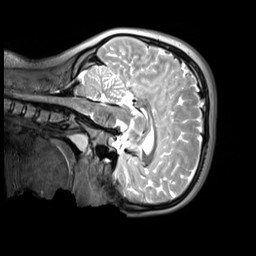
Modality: T2w
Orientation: sagittal
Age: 13
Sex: male
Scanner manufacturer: siemens
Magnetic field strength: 3 T
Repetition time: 3.2 s
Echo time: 0.408 s